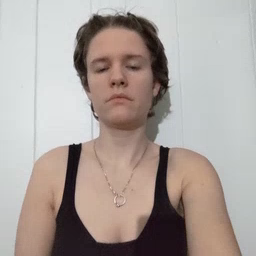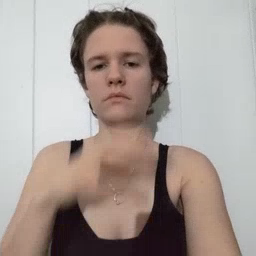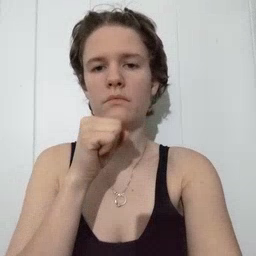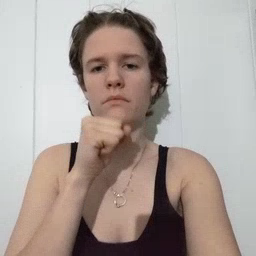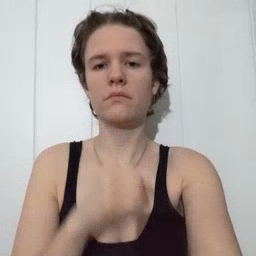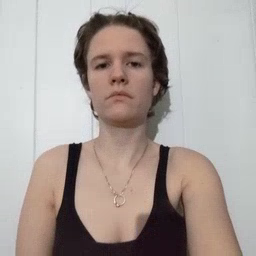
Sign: orange